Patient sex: M
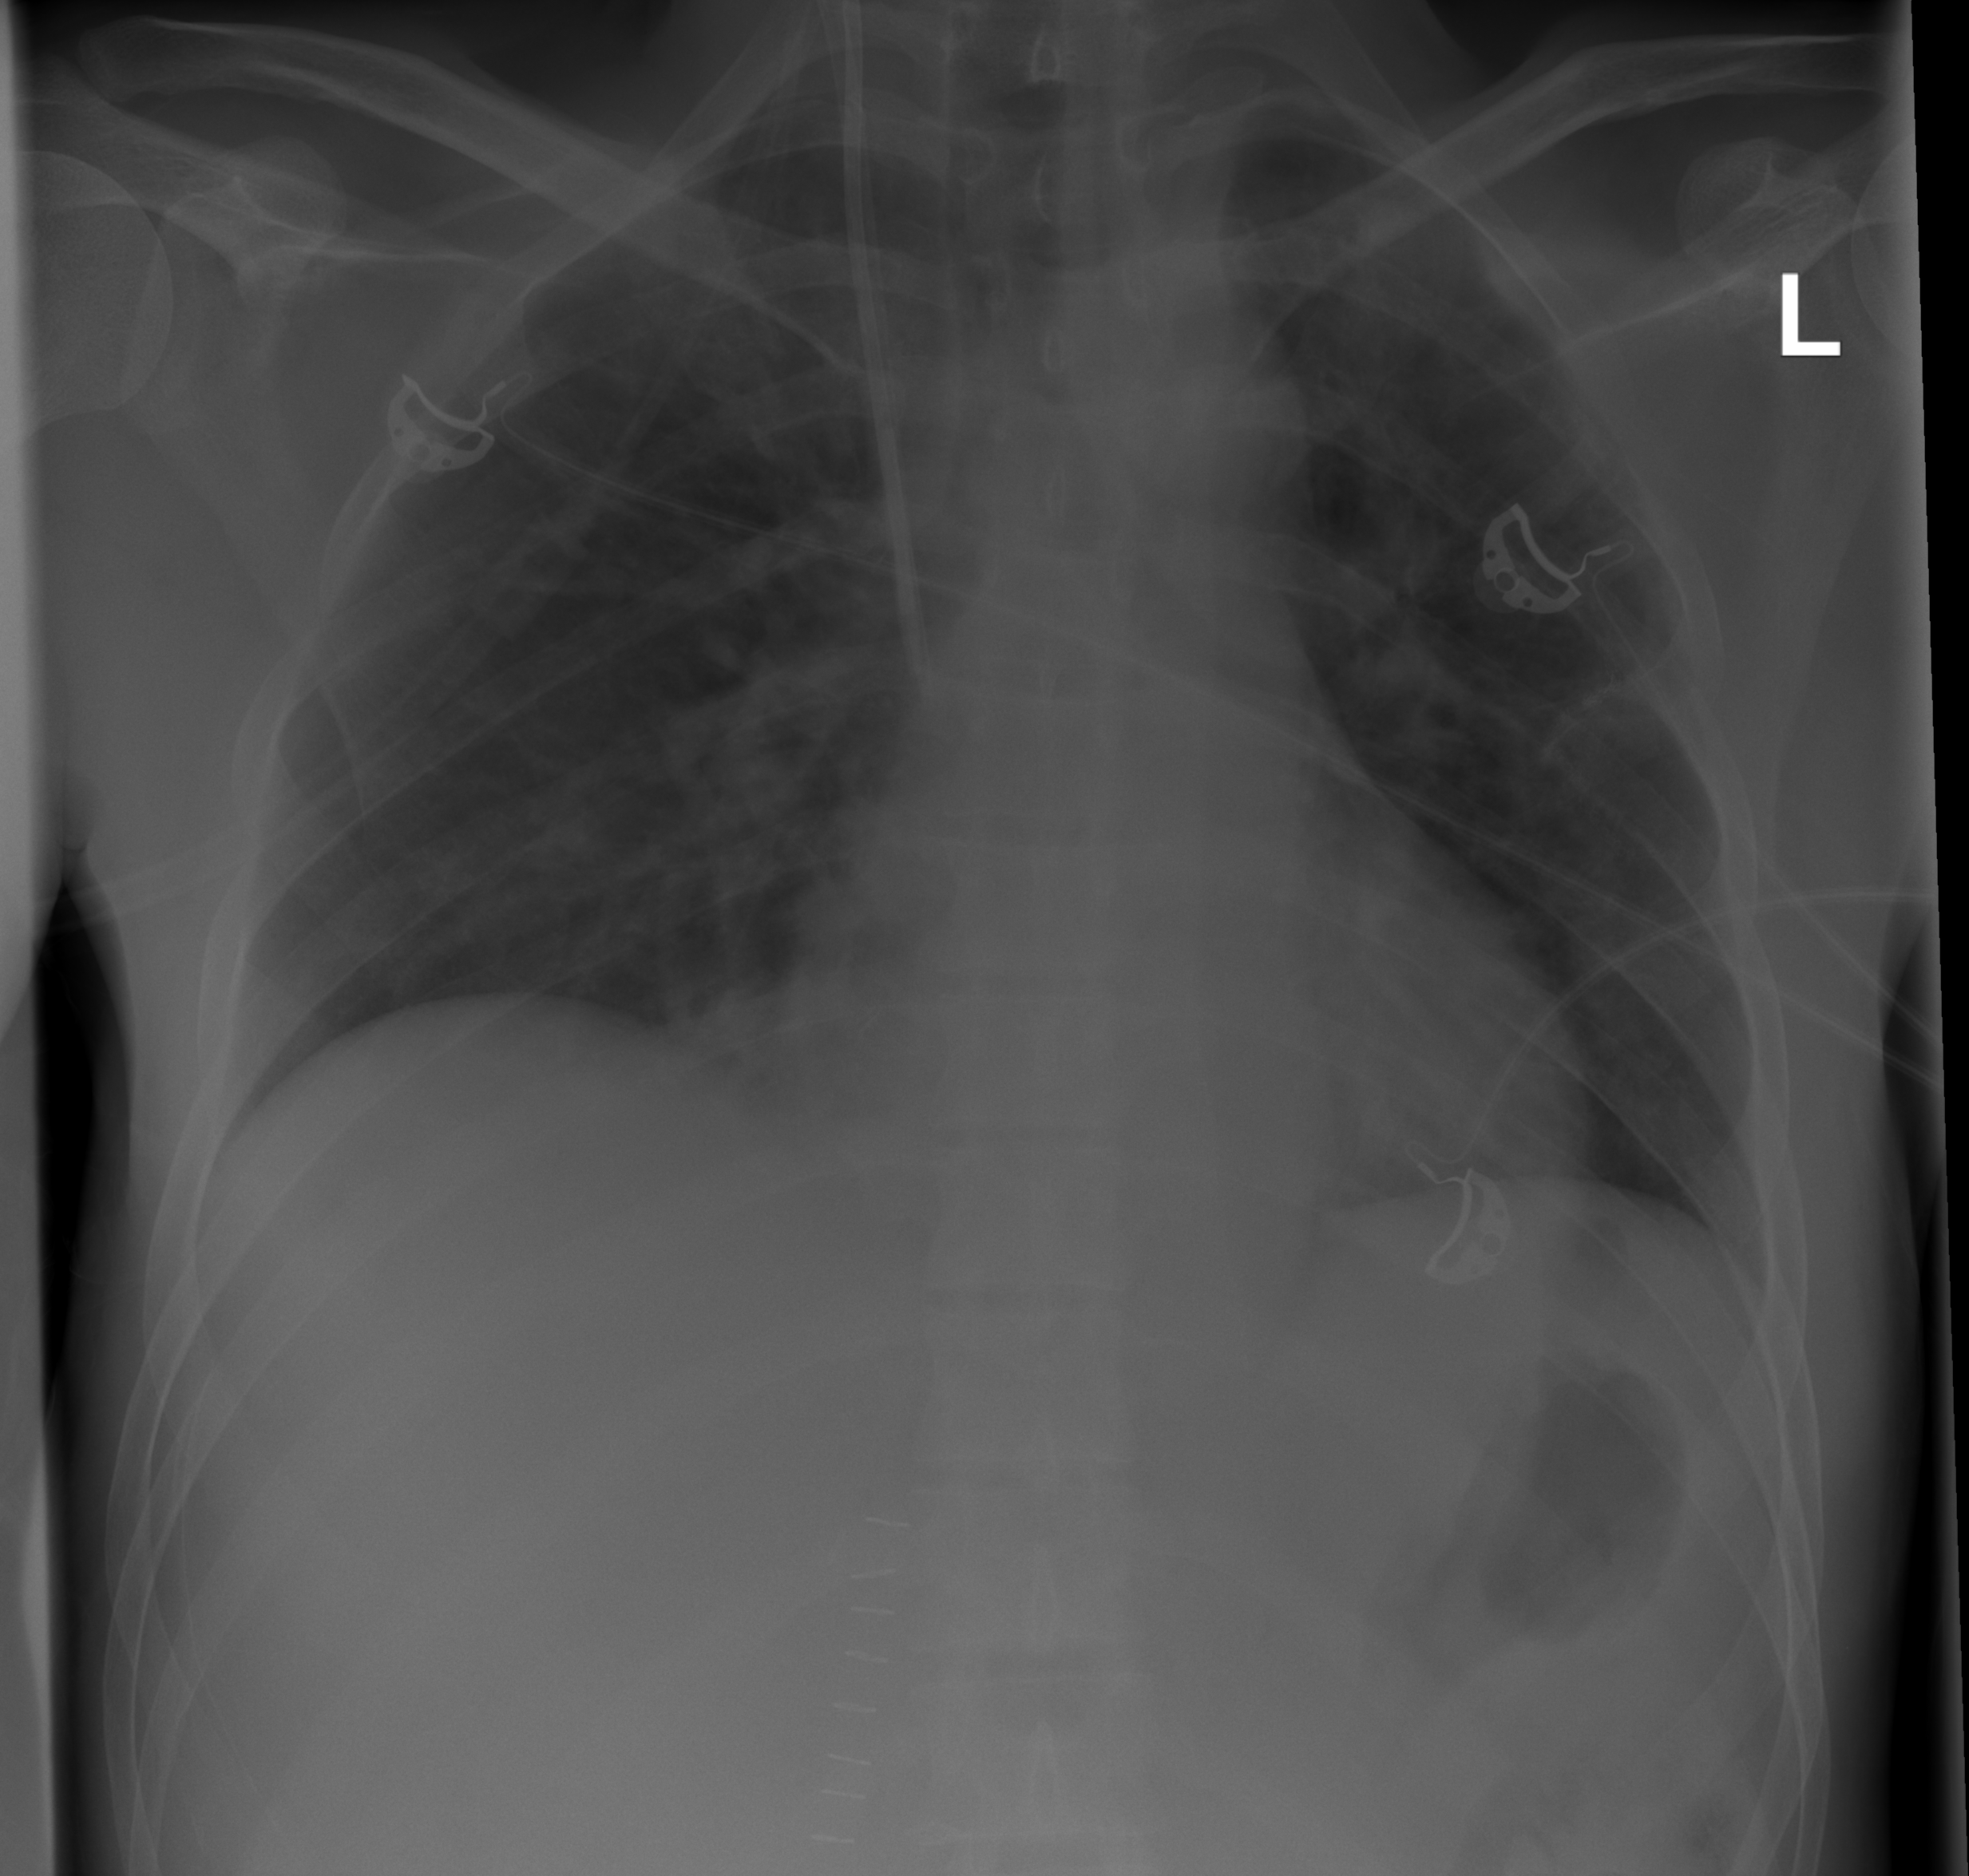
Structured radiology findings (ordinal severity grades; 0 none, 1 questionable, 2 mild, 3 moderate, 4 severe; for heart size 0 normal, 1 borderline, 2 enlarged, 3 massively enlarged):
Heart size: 0
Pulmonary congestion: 2
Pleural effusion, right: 0
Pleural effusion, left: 0
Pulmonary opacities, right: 2
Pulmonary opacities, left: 2
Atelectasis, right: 2
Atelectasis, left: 0